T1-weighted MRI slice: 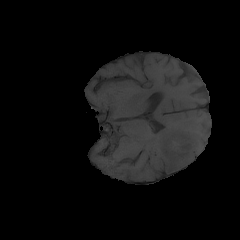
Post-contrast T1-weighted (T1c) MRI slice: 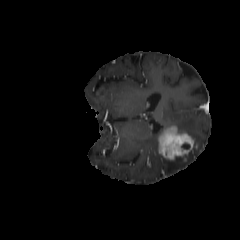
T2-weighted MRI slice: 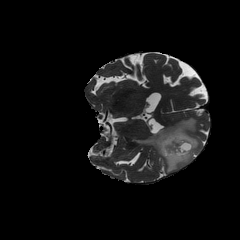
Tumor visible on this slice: yes